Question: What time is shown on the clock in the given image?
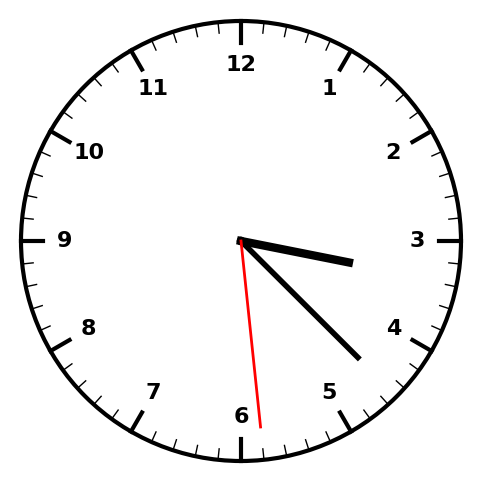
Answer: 03:22:29